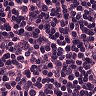
Metastatic tissue present: yes